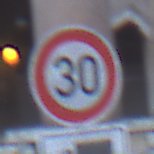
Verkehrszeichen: Geschwindigkeit30
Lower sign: HinweisDurchSinnbild7
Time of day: Dawn
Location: Outdoor (Urban)
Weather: Clear
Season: NotSpecified
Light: Natural